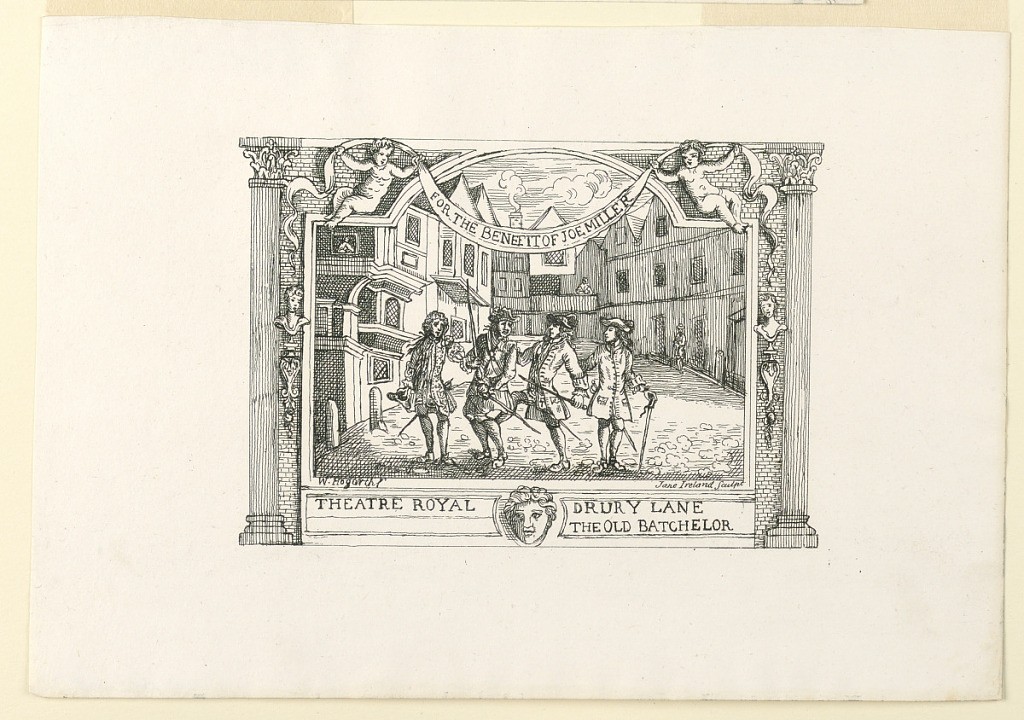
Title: Ticket for Joe Miller's Benefit
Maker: Jane Ireland, British
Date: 1794
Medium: Etching on paper
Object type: Print
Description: Scene from the play "The Old Bachelor," depicting a city square with four men standing in foreground. Enframed by columns at right and left. On upper margin two putti holding a ribbon with inscription.